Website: lowes
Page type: cart
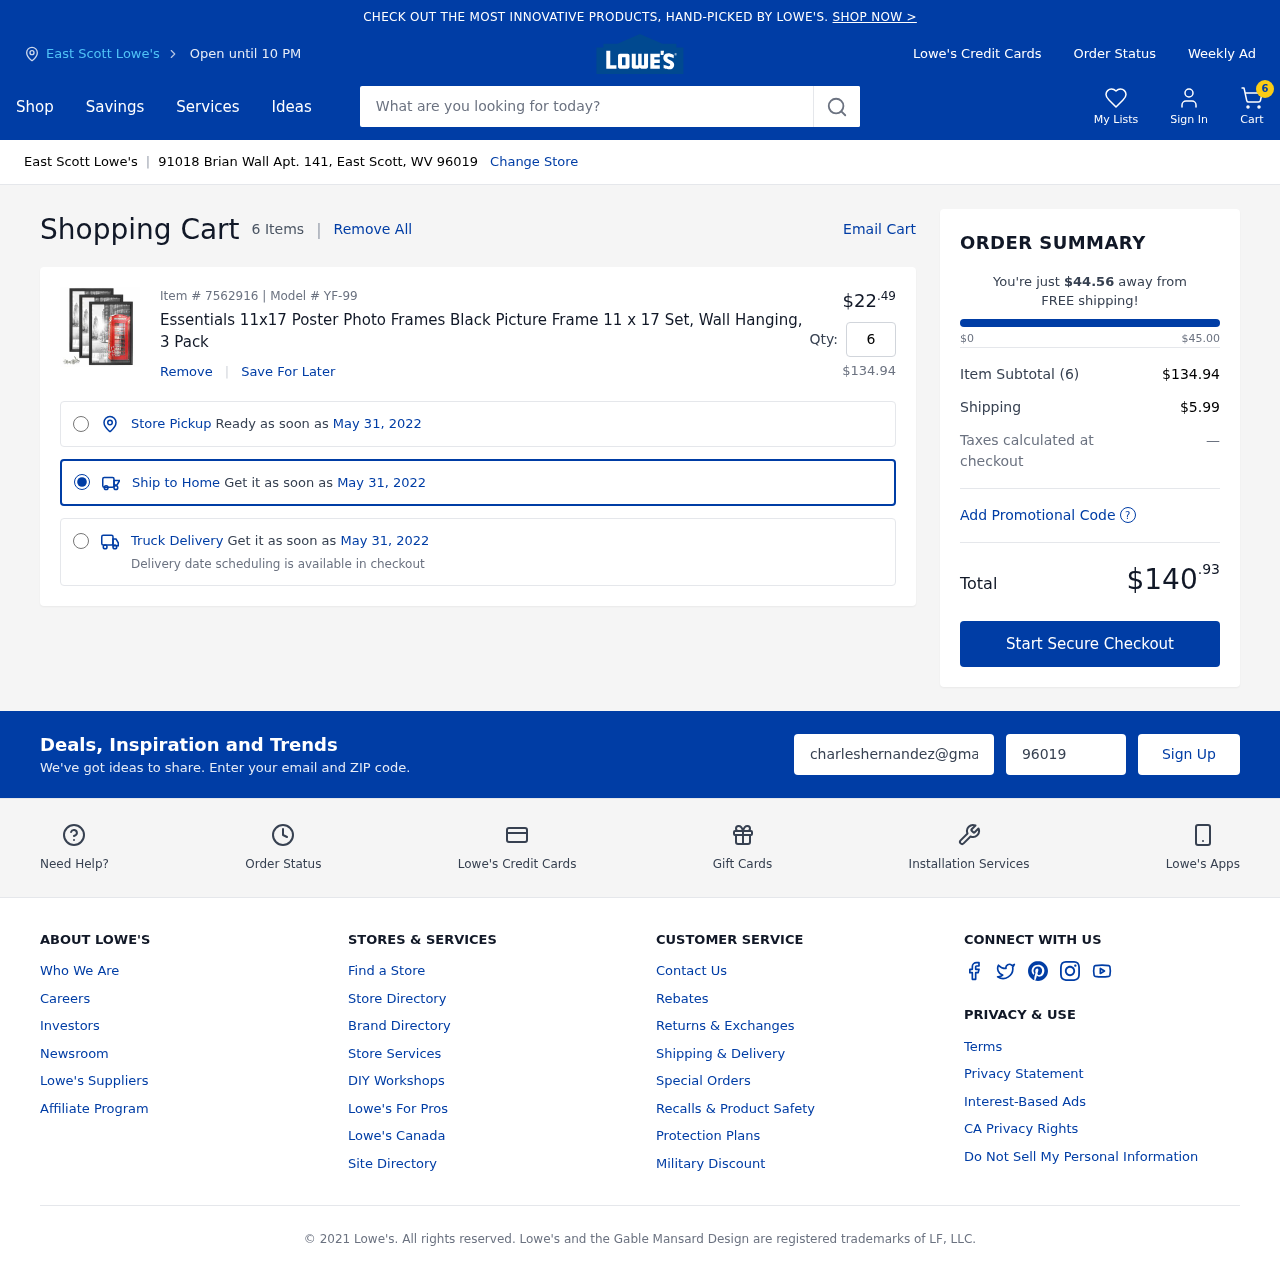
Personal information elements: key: PII_CITY
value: East Scott Lowe's
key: PII_EMAIL
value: charleshernandez@gmail.com
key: PII_POSTCODE
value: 96019
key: PII_STREET
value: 91018 Brian Wall Apt. 141
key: PII_CITY_STATE_ZIP
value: East Scott, WV 96019
Product elements: key: PRODUCT1_NAME
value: Essentials 11x17 Poster Photo Frames Black Picture Frame 11 x 17 Set, Wall Hanging, 3 Pack
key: PRODUCT1_PRICE
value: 22.49
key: PRODUCT1_QUANTITY
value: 6
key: PRODUCT1_SUBTOTAL
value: $134.94
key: PRODUCT_ITEM_NUMBER
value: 7562916
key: PRODUCT_MODEL_NUMBER
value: YF-99
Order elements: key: ORDER_NUM_ITEMS
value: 6
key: ORDER_NUM_ITEMS
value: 6 Items
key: ORDER_DELIVERY_DATE
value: May 31, 2022
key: ORDER_SUBTOTAL
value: $134.94
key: ORDER_SHIPPING_COST
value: $5.99
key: ORDER_TOTAL
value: $140.93
Search elements: key: HEADER_SEARCH
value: What are you looking for today?